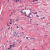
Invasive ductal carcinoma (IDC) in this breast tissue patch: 0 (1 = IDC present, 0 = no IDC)